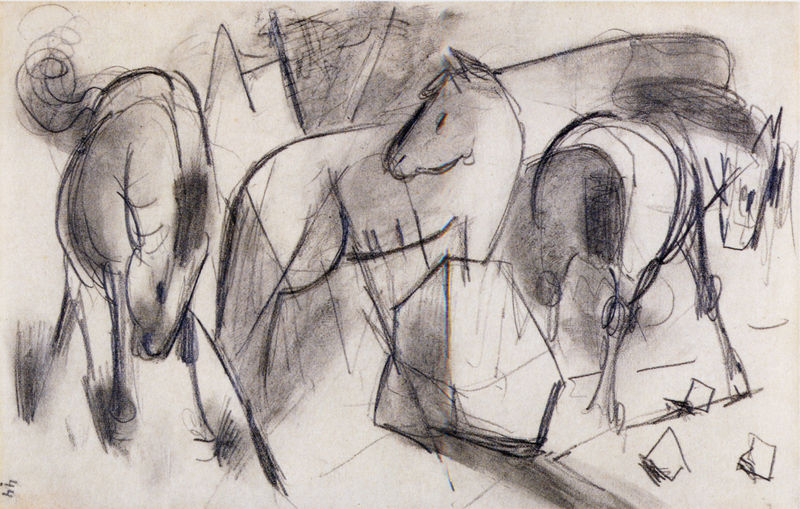
Titel: Drei Pferde (Komposition mit drei Pferden)
Künstler: Franz Marc
Institution: (Privatbesitz)
Schlagwörter: baum, berg, kampf, kopf, körper, schatten, weiß, kirchner, kubismus, kubistisch, landschaft, bewegung, braun, grau, köpfe, schwarz, skizze, zeichnung, blick, gras, haus, tier, tiere, wiese, zaun, expressionismus, augen, stein, steine, bild, feld, häuser, hügel, weide, gatter, futter, drei, ohren, kreis, pferd, pferde, pony, reiter, kohl, beine, huf, hufe, mähne, reiten, schnell, schwanz, schweif, schiff, studie, abstrakt, berge, formen, grafik, graphik, schattierung, grasen, herde, linien, koppel, krieg, wild, gesenkt, striche, abstraktion, tor, laviert, weiden, rechteck, münchen, linie, kohle, kontur, form, lithographie, schraffur, radierung, strich, schraffiert, bleistift, macke, entwurf, franz, stift, litografie, verschwommen, meliert, verwischt, lanschaft, picasso, ross, nüstern, stall, frei, tränke, säugetier, schweife, skizzenbuch, schemen, skizzen, scheu, lenbachhaus, geometrie, quadrat, bau, blauer reiter, sezession, hengst, aufbäumen, blauer, franz marc, marc, murnau, mähnen, drei pferde, fohlen, franz mark, wildpferd, mark, galoppieren, lebewesen, chatti, franz mar, kriegsskizzenbuch, lotografie, skizziert, verschmiert, pferdchen, krakel, schwazweiß, verschmolzen, b, pferd schwarzweiß drei, 44